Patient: sex M, age 52
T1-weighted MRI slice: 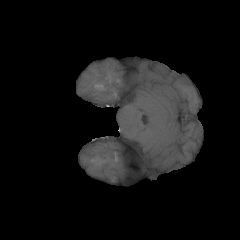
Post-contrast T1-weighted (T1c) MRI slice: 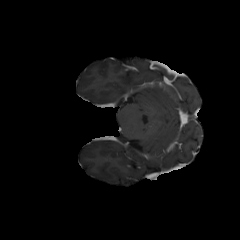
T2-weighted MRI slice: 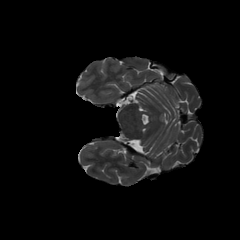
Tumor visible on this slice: no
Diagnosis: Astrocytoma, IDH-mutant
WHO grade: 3